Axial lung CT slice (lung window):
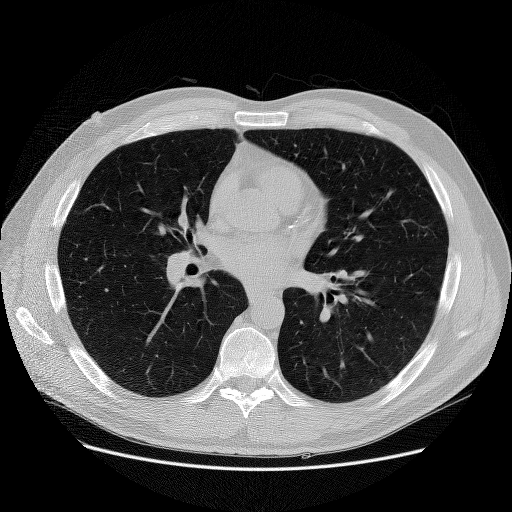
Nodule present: no